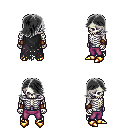
a pixel art fantasy rpg character, male body template, skeleton, black tattered cape, magenta pants, gray swoop hairstyle, cloth bracers, gold boots, four views (front, back, left, right), 2x2 character sprite sheet, small pixel art, hard edges, no anti-aliasing